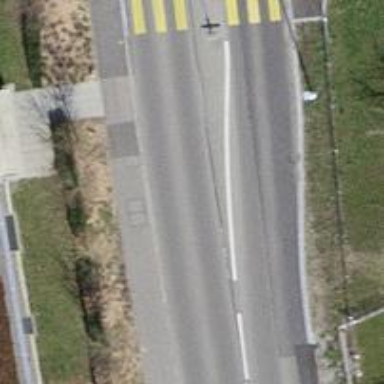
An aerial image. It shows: Primary highway.